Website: home-depot
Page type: order-tracking
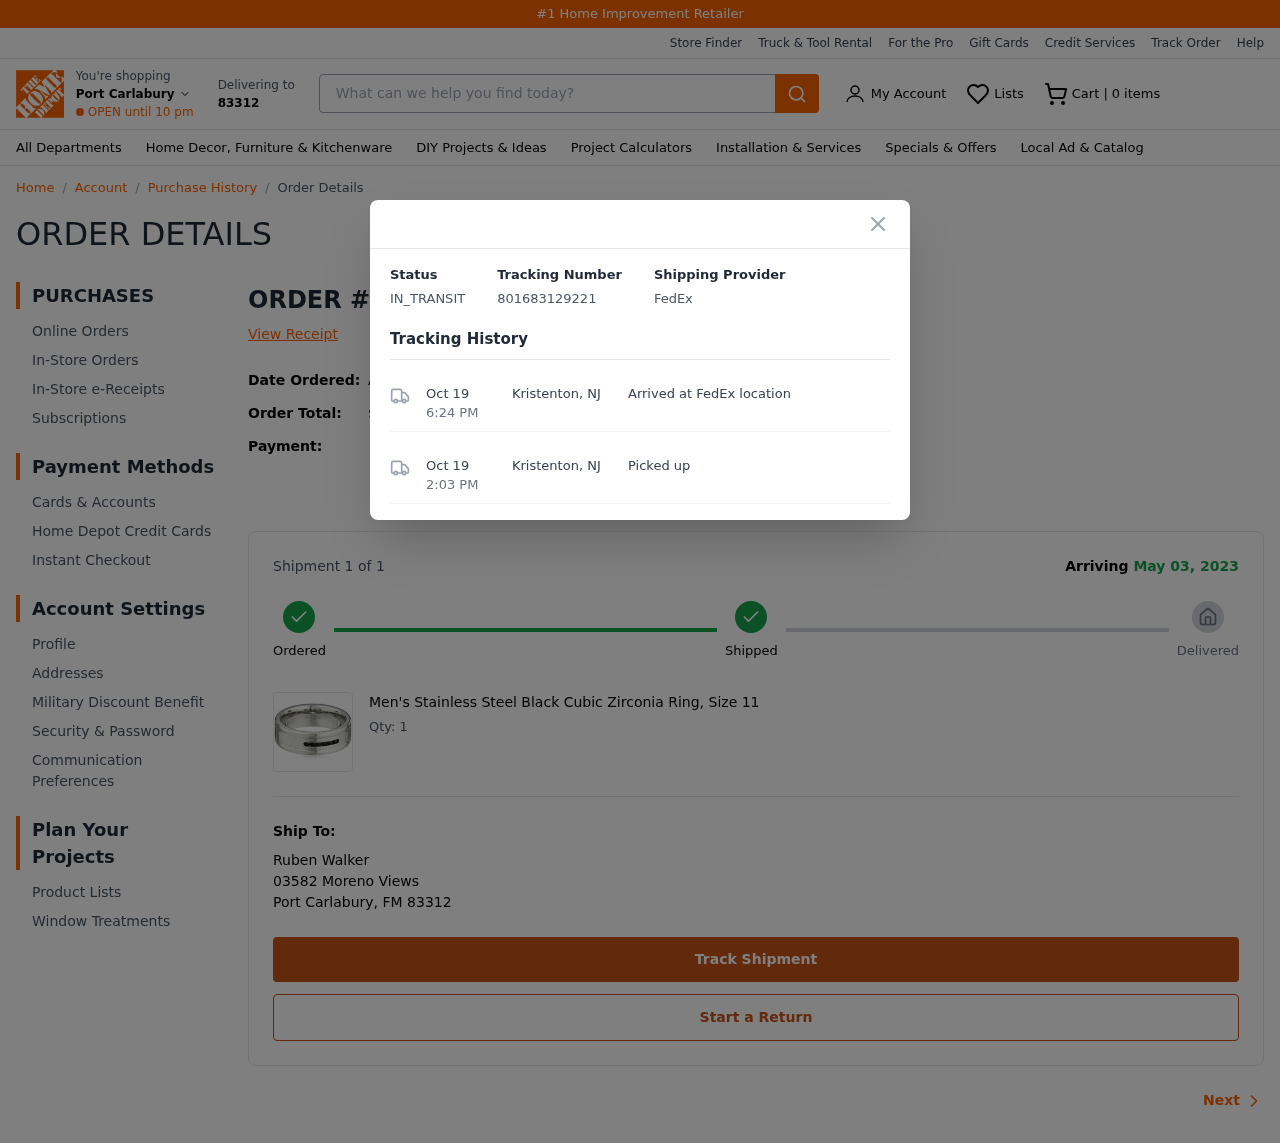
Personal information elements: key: PII_CARD_LAST4
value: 2817
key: PII_CITY
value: Port Carlabury
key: PII_CITY_STATE_ZIP
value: Port Carlabury, FM 83312
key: PII_FULLNAME
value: Ruben Walker
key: PII_POSTCODE
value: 83312
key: PII_STREET
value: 03582 Moreno Views
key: PII_CITY_STATE2
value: Kristenton, NJ
Product elements: key: PRODUCT1_NAME
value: Men's Stainless Steel Black Cubic Zirconia Ring, Size 11
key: PRODUCT1_QUANTITY
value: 1
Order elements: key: ORDER_NUM_ITEMS
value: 0
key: ORDER_ID
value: #XU839021091
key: ORDER_DATE
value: April 28, 2023
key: ORDER_TOTAL
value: $39.81
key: ORDER_SUBTOTAL
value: $36.79
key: ORDER_SHIPPING_COST
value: FREE
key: ORDER_TAX
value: $3.02
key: ORDER_NUM_ITEMS
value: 1
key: ORDER_DELIVERY_DATE
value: May 03, 2023
Search elements: key: HEADER_SEARCH
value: What can we help you find today?
Other elements: key: TRACKING_NUMBER
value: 801683129221
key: TRACKING_DATE1
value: Oct 19
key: TRACKING_TIME1
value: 6:24 PM
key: TRACKING_DATE2
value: Oct 19
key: TRACKING_TIME2
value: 2:03 PM